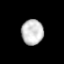
Tissue: lung
Cell type: Endothelial cells
Senescence score: 0.5452
Nuclear area (px): 539
Mean DAPI intensity: 196.184